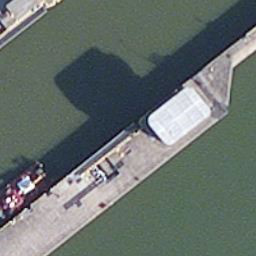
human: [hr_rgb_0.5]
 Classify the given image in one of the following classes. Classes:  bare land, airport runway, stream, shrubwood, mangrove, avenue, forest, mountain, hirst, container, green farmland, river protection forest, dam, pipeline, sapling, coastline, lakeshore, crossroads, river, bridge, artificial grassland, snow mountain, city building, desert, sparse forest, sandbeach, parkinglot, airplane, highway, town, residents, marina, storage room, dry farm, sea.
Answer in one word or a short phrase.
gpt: dam